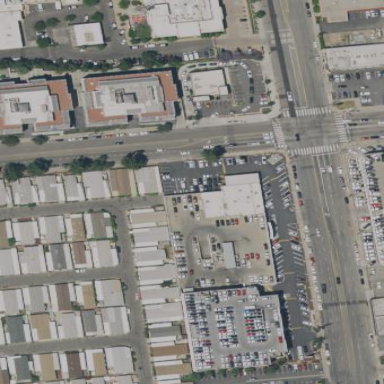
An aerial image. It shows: Commercial building used for cars.